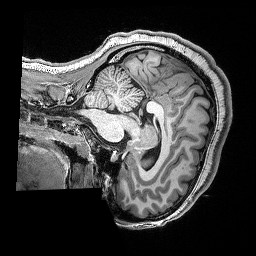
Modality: T1w
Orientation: sagittal
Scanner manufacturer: siemens
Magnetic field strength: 3 T
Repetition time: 2.53 s
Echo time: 0.0033 s